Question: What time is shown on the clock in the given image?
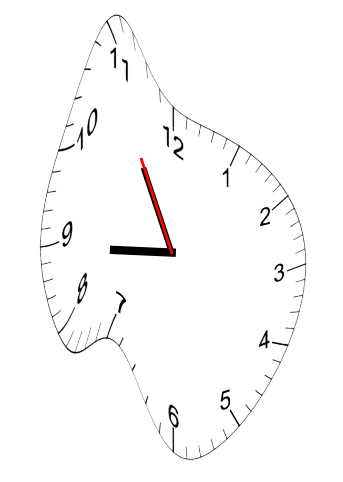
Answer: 08:54:55